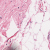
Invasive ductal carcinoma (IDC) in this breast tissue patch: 0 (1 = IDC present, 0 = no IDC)